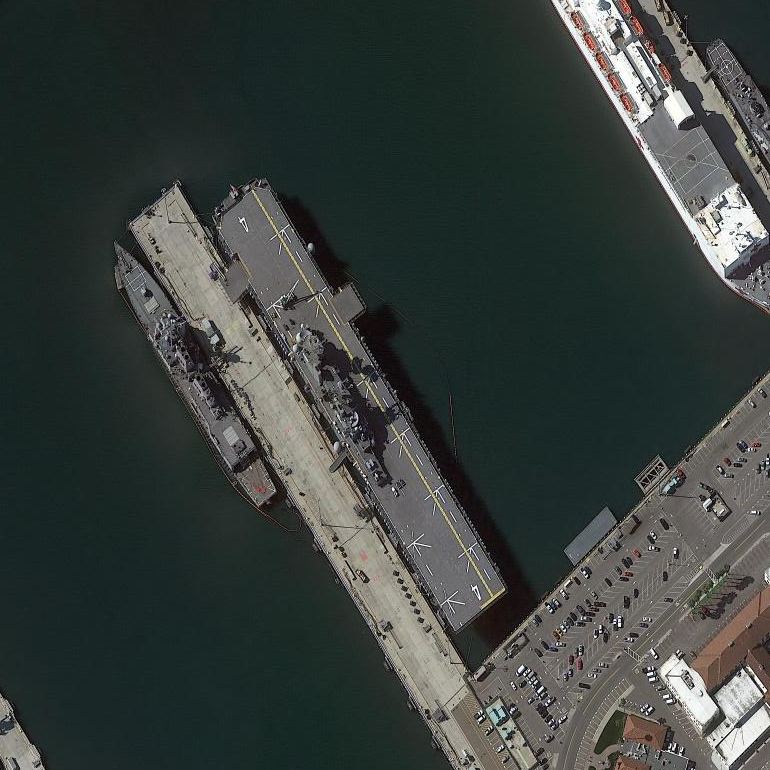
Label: assault